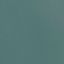
Land use / land cover class: SeaLake